Interaction volume radius: 5 \u00c5
Interaction volume height: 25 \u00c5
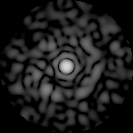
Disorder parameter: 0.8234